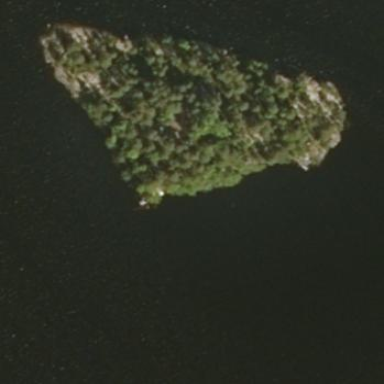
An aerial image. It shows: Island.